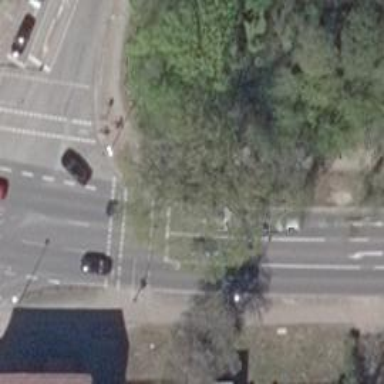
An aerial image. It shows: Road with traffic signals for signaling.